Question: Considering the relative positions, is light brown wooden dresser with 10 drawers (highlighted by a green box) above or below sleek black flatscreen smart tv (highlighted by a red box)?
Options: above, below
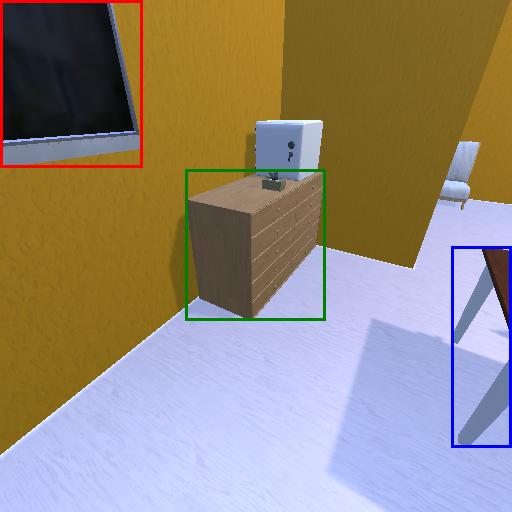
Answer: above